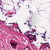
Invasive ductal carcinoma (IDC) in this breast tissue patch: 0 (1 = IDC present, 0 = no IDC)